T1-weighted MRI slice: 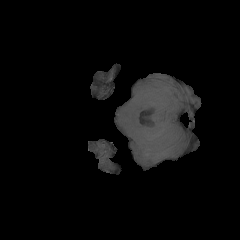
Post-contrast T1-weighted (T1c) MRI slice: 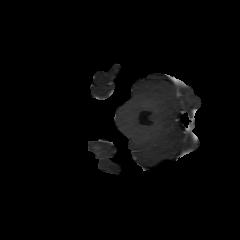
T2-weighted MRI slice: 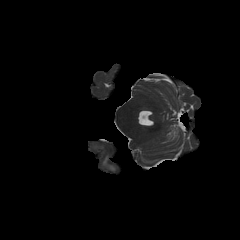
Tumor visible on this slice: yes